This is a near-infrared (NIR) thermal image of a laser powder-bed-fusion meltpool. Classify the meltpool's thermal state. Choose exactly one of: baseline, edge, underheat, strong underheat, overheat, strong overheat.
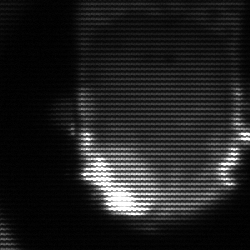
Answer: baseline